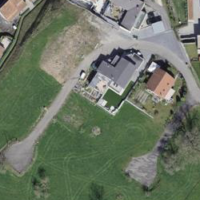
EUNIS habitat code: 55
Species observed at this site:
Prunus padus